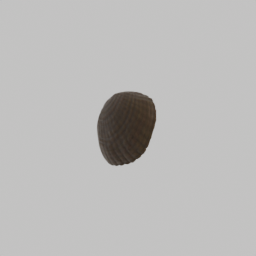
Label: animals